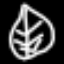
Label: leaf